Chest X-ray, PA view. Patient: 20 years old, sex M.
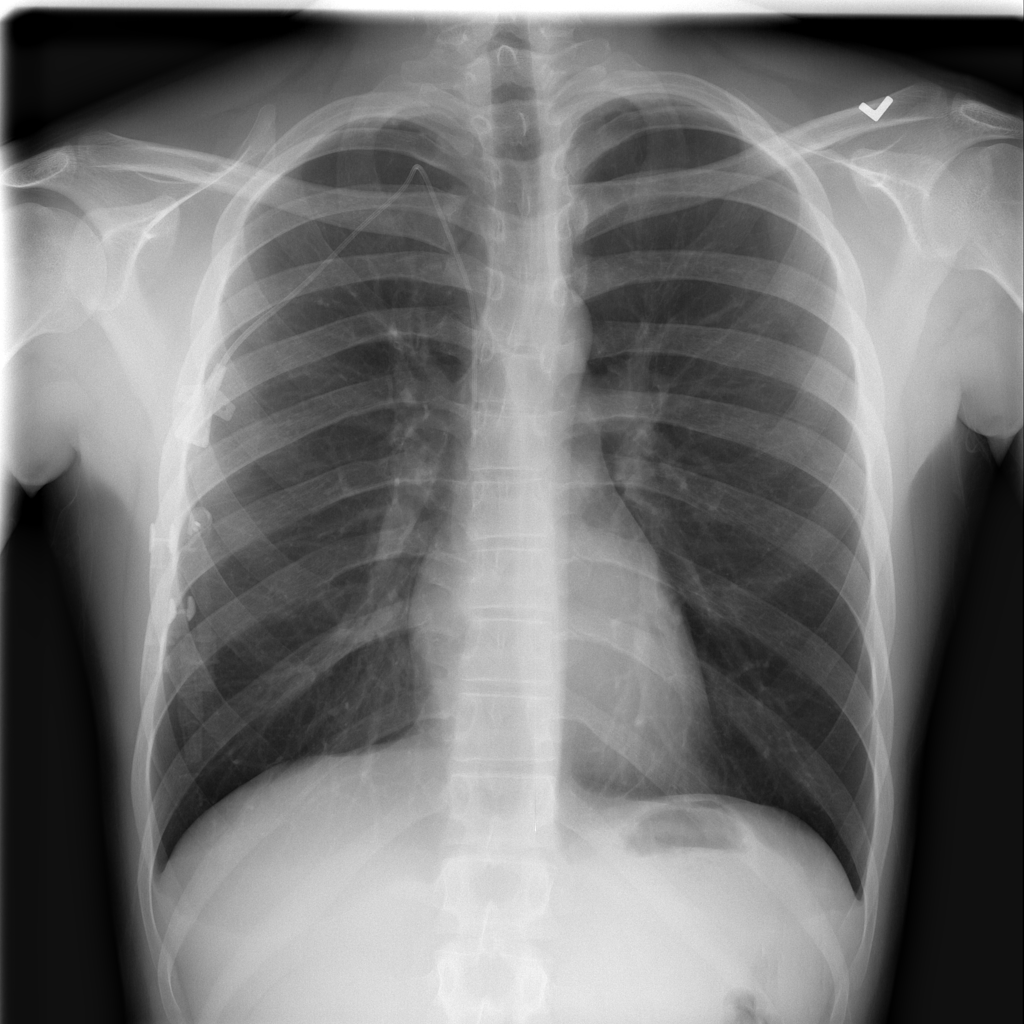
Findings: No Finding